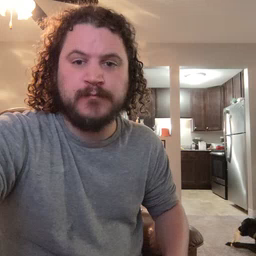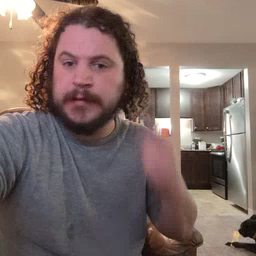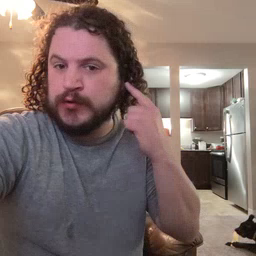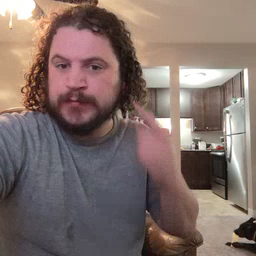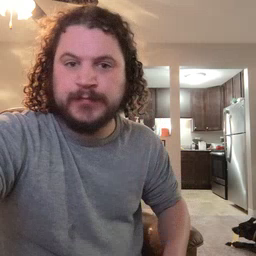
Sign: ear